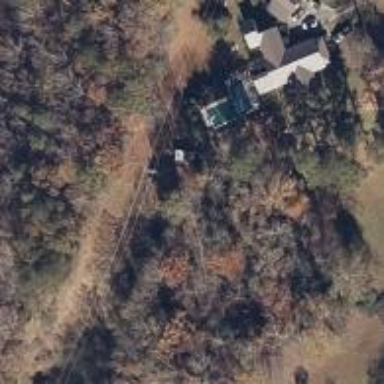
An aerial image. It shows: Power pole.